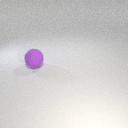
large purple rubber sphere